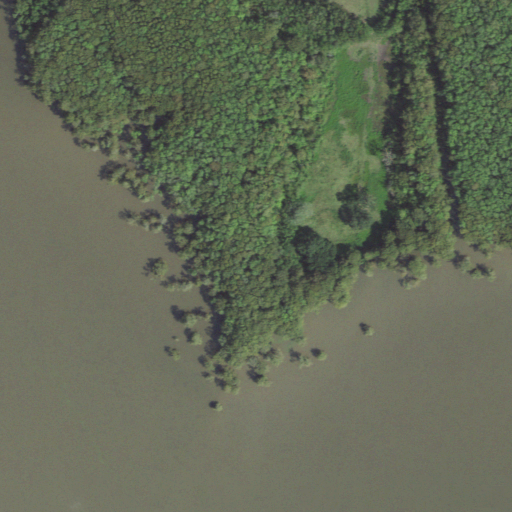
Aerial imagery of cape in Louisiana named Gaithes Point containing open water, herbaceous wetlands, woody wetlands, and low intensity development